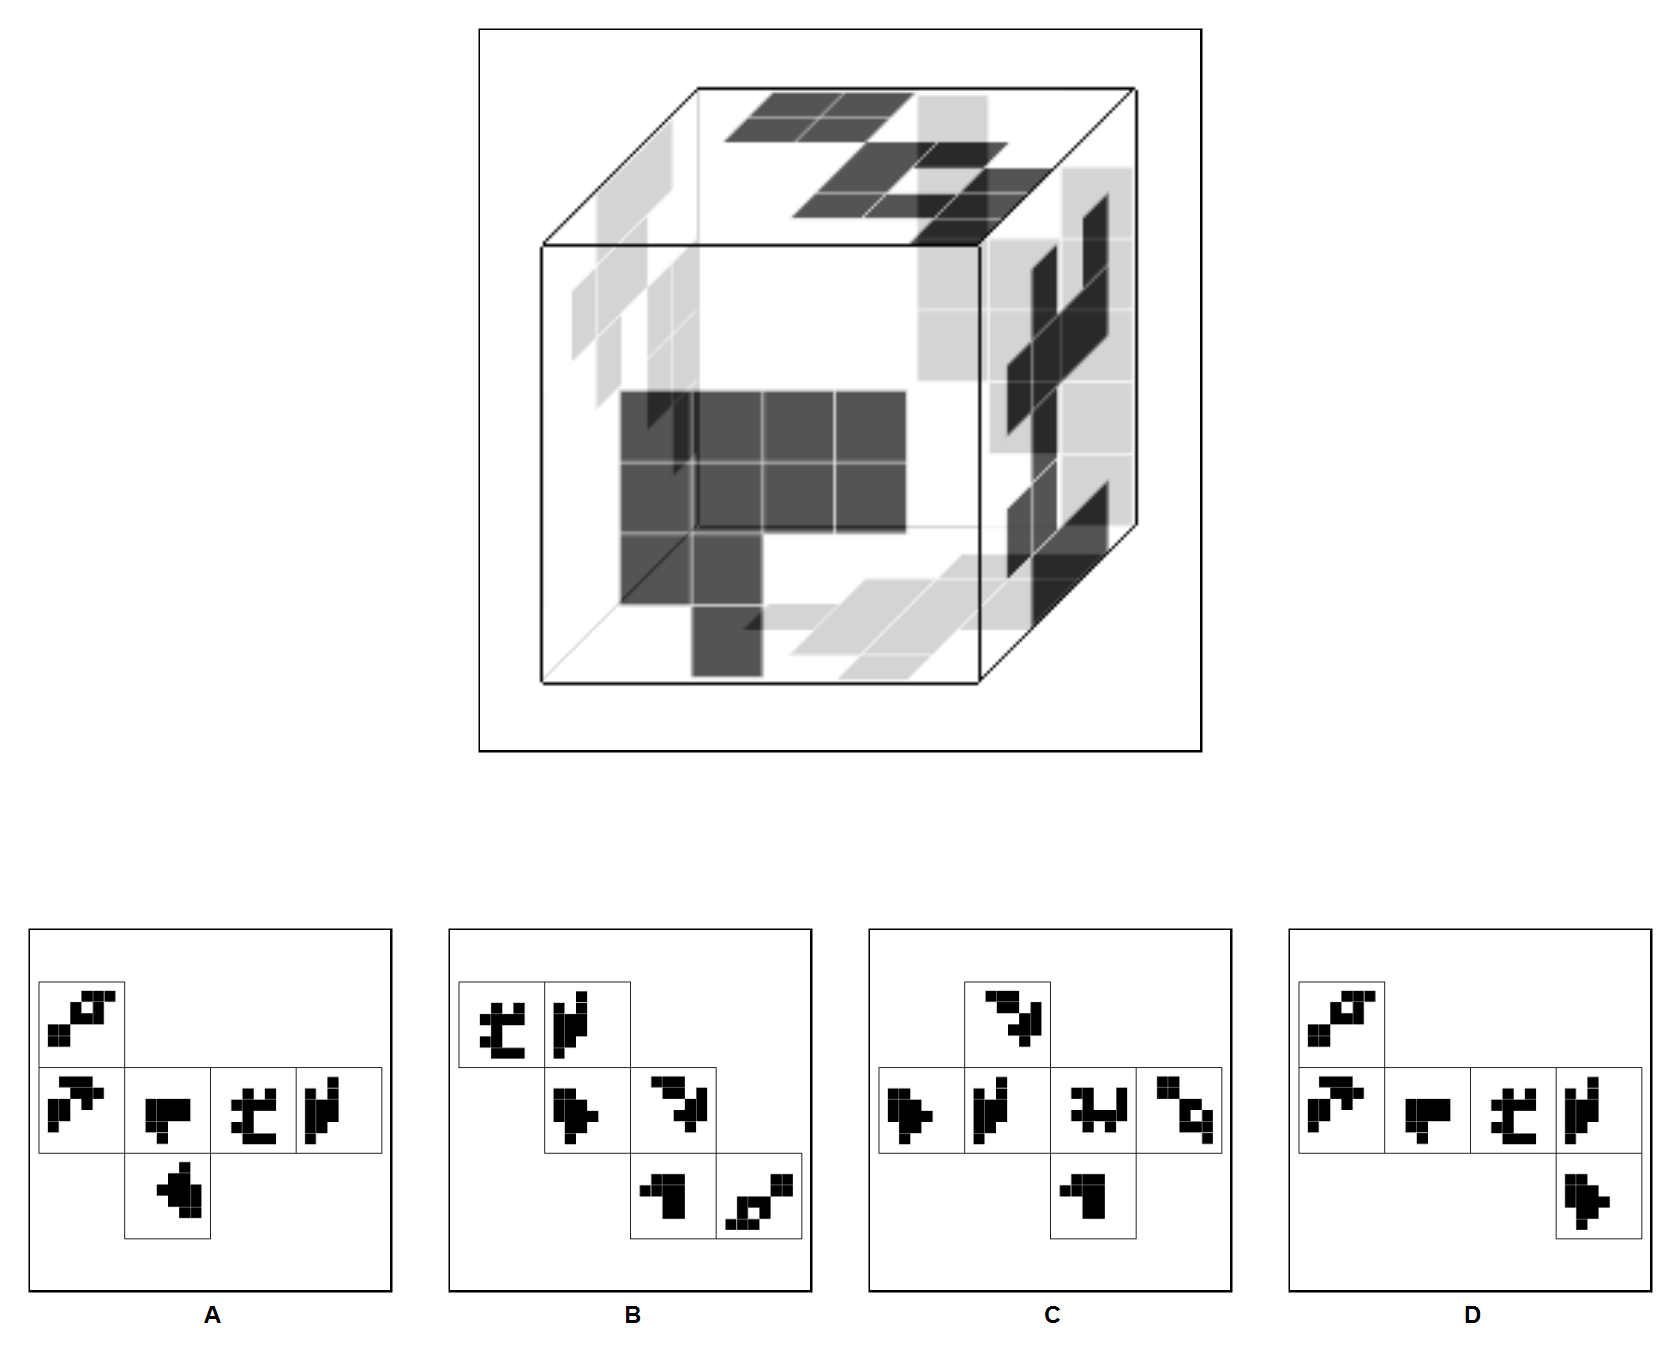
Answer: C